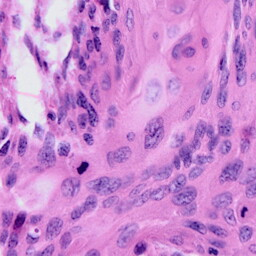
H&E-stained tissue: Cervix